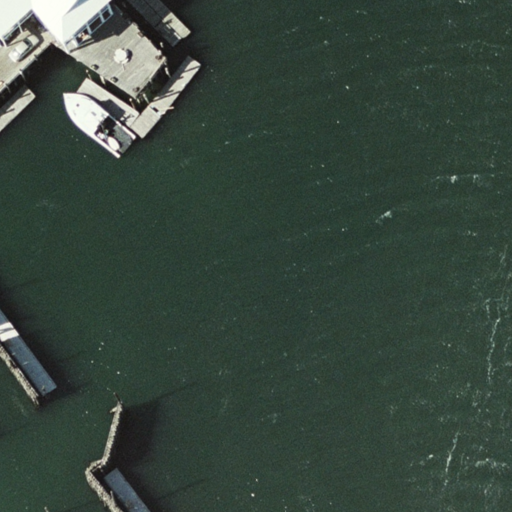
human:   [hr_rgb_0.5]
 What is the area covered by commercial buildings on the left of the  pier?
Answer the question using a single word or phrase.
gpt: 0m2

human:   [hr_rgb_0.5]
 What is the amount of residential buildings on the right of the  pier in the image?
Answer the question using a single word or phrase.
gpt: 1

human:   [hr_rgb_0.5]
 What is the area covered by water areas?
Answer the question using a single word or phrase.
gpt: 0m2

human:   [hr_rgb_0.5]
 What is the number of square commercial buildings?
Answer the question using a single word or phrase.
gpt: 0

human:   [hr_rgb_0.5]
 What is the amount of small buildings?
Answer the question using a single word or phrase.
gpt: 1

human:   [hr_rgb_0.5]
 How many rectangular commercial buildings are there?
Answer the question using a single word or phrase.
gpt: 0

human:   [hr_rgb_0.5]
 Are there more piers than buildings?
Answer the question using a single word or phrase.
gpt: no

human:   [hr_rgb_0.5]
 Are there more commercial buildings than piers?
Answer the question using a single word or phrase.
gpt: no

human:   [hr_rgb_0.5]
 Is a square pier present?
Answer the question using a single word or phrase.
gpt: no

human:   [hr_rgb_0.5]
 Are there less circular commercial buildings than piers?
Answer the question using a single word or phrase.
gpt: yes

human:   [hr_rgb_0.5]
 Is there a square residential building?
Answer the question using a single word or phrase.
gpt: no

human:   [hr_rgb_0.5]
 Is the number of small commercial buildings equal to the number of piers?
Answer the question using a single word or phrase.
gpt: no

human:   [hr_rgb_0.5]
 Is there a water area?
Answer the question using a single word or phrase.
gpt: no

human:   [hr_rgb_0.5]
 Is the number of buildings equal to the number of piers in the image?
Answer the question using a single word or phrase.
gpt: yes

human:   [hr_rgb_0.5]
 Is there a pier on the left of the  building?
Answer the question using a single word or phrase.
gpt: no

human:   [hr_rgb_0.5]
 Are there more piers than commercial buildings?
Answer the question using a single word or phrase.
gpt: yes

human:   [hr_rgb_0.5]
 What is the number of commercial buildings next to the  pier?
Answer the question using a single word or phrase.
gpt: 0

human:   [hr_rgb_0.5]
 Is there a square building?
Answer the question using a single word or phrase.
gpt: no

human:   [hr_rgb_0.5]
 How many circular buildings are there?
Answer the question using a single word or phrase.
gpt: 0

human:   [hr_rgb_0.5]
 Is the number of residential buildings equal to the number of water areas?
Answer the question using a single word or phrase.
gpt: no

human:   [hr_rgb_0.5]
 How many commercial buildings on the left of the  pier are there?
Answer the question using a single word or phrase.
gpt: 0

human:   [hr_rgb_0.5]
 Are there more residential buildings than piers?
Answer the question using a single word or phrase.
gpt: no

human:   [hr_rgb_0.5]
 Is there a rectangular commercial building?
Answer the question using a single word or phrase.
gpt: no

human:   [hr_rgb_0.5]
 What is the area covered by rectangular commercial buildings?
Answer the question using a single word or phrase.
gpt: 0m2

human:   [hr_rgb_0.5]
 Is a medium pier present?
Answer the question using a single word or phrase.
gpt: no

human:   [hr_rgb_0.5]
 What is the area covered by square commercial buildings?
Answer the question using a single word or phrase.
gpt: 0m2

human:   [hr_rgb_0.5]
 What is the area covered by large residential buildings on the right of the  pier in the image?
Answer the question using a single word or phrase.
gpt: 0m2

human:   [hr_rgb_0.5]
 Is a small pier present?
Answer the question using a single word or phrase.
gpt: no

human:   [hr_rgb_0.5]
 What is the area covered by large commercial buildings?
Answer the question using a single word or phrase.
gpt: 0m2

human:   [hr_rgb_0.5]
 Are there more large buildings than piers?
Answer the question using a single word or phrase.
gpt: no

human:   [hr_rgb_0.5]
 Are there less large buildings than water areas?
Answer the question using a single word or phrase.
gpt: no

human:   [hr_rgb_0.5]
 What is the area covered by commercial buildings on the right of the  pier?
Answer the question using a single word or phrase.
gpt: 0m2

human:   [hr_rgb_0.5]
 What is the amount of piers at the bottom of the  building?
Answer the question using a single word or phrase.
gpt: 0

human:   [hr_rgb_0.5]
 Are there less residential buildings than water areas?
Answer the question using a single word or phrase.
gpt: no

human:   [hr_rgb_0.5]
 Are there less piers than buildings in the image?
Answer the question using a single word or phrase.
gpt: no

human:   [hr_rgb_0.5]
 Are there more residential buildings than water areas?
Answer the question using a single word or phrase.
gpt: yes